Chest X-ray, PA view. Patient: 58 years old, sex F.
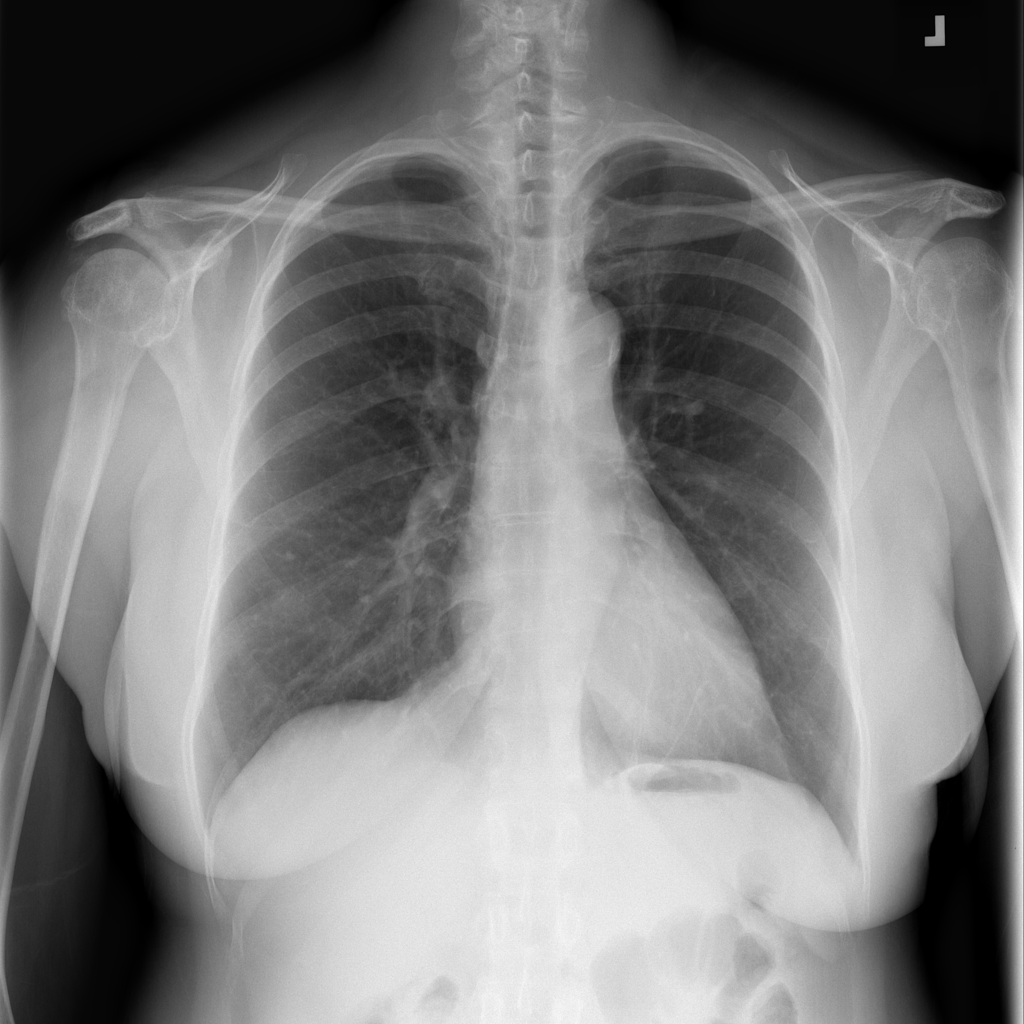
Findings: No Finding